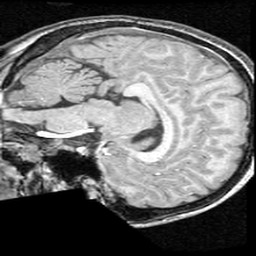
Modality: T1w
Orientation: sagittal
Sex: female
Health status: ill
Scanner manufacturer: ge
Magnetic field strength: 1.5 T
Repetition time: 21 s
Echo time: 0.008 s